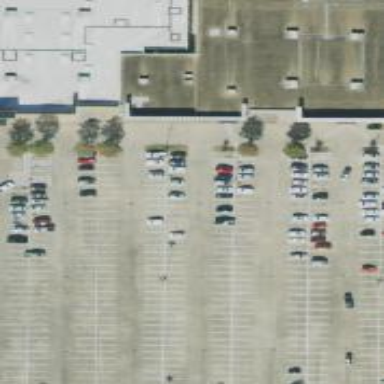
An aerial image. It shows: Parking space is available.